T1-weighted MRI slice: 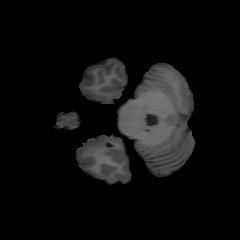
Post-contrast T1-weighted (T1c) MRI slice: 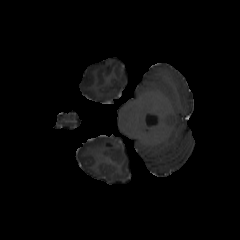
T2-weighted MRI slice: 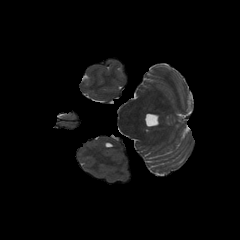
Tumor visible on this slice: no